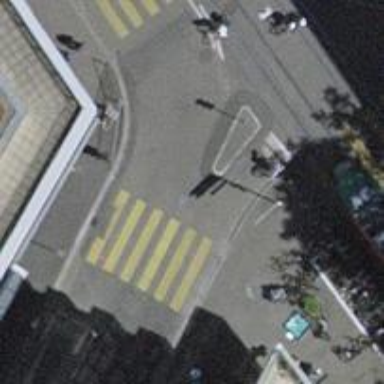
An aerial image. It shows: Marked road crossing with visible markings.